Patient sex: M
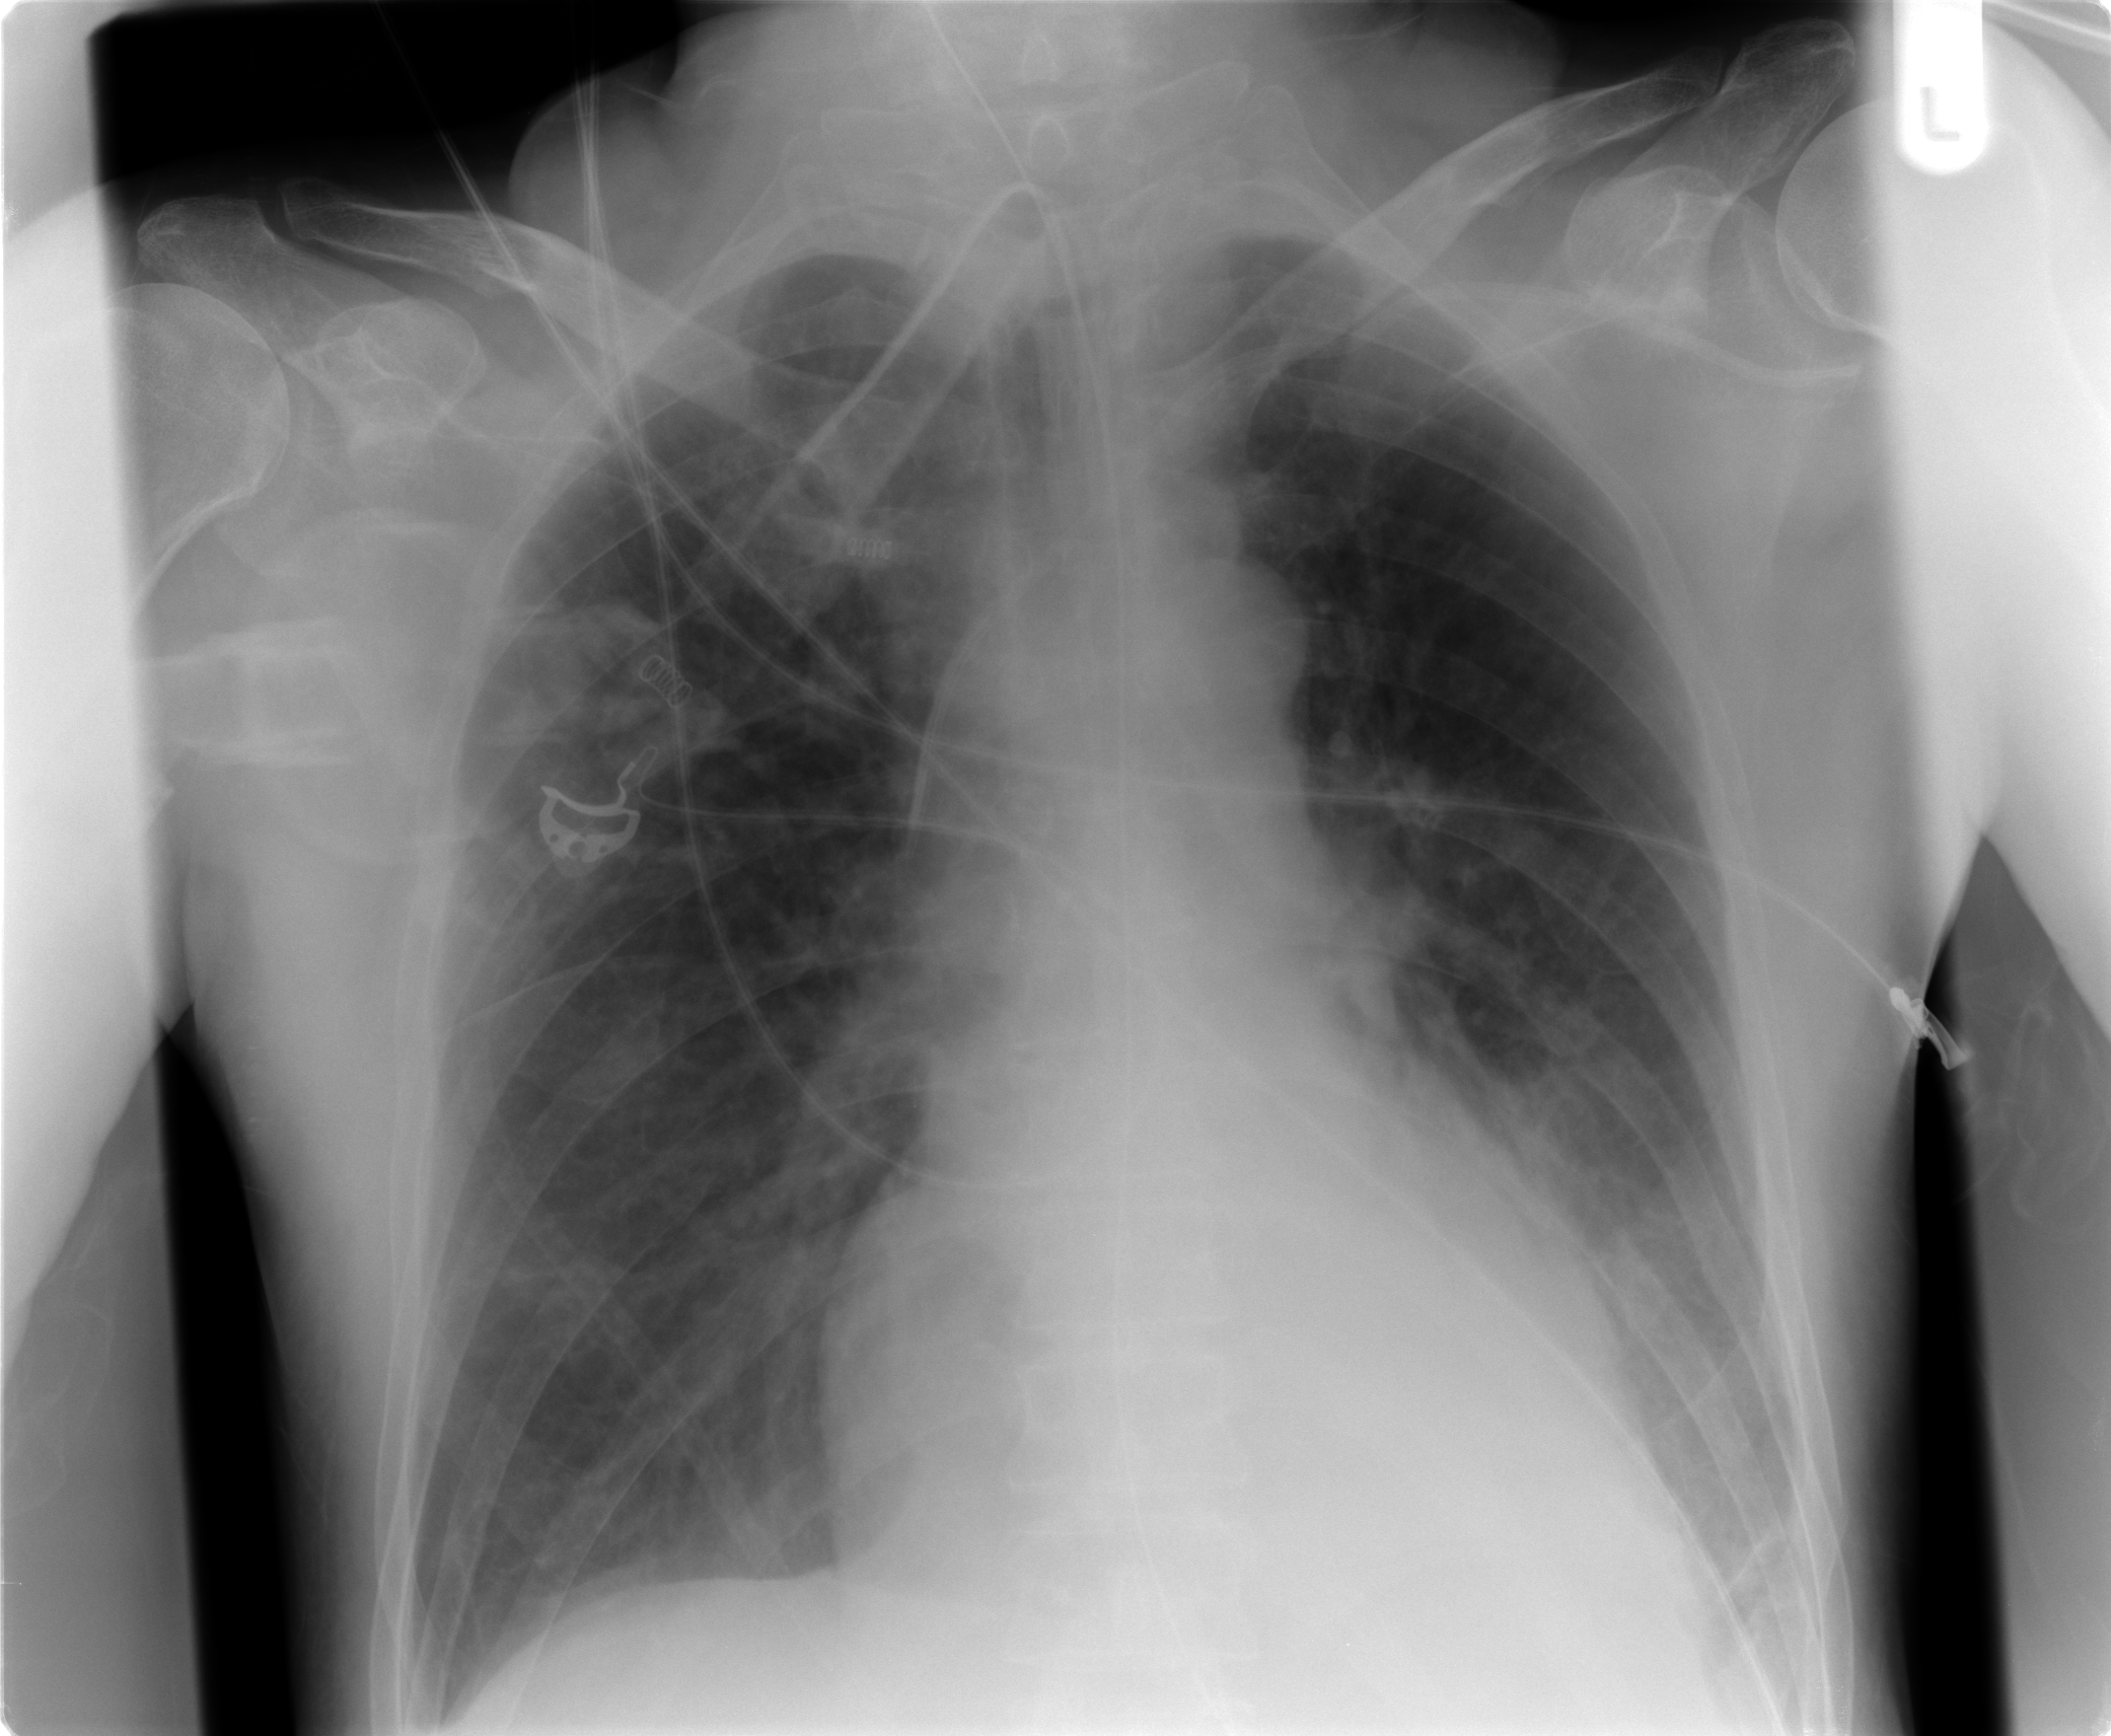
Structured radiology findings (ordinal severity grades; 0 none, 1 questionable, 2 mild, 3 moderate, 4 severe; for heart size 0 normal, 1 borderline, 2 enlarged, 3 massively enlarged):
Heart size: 2
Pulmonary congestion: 1
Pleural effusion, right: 0
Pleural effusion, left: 2
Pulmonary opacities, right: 0
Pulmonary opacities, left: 0
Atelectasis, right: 1
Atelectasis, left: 2